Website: bh-photo
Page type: address-validator
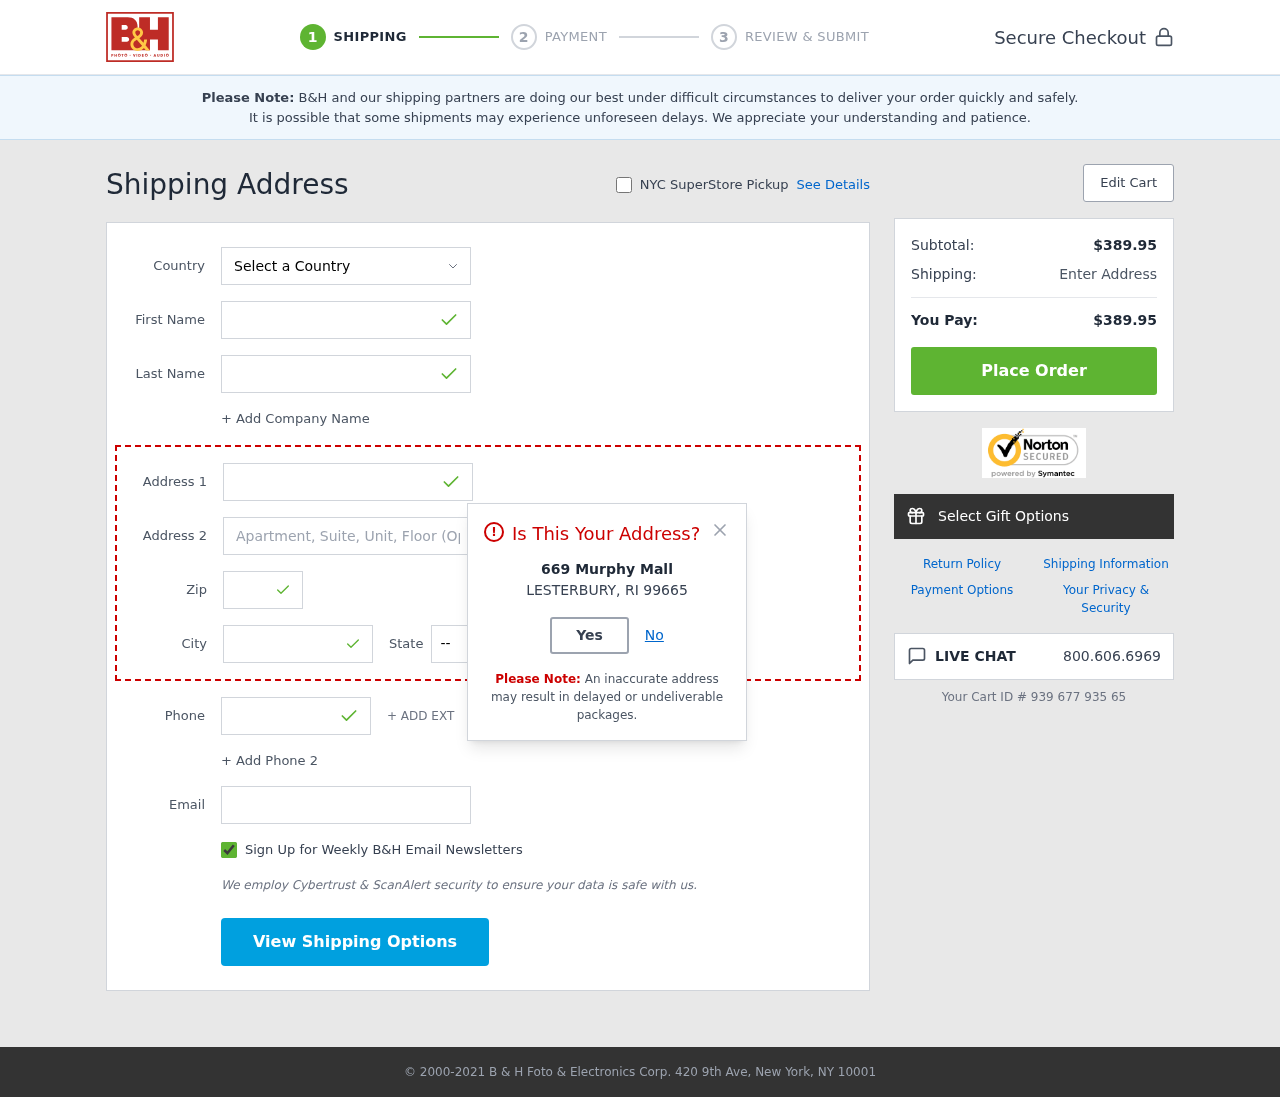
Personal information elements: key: PII_CITY
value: Lesterbury
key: PII_COUNTRY
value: United States
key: PII_EMAIL
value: kimberly.proctor@yahoo.com
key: PII_FIRSTNAME
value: Kimberly
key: PII_LASTNAME
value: Proctor
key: PII_PHONE
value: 9296865540
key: PII_POSTCODE
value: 99665
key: PII_STATE_ABBR
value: RI
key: PII_STREET
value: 669 Murphy Mall
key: PII_CITY_MODAL
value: LESTERBURY
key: PII_POSTCODE_FULL
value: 99665
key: PII_POSTCODE_NUMERIC
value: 99665
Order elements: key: ORDER_SUBTOTAL
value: $389.95
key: ORDER_TOTAL
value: $389.95
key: ORDER_ID
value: Your Cart ID # 939 677 935 65